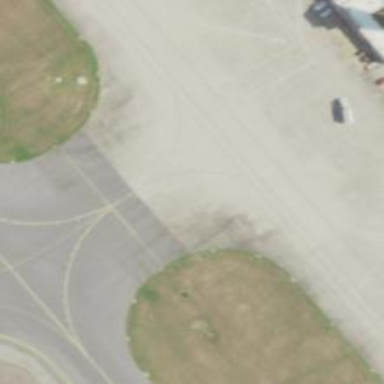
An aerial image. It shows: Image of taxiway at airport.